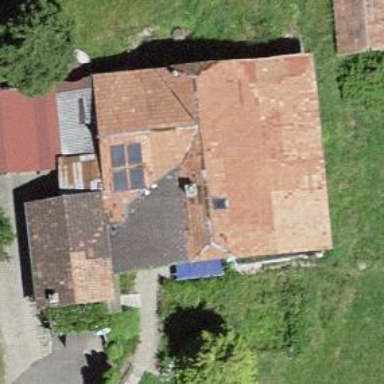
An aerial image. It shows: Farm building.